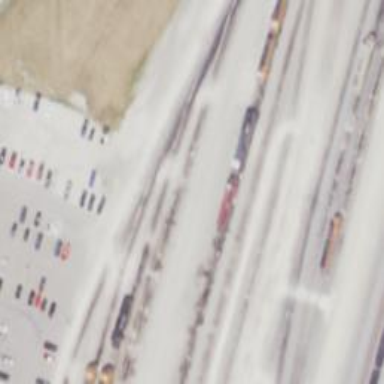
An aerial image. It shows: Railway yard.